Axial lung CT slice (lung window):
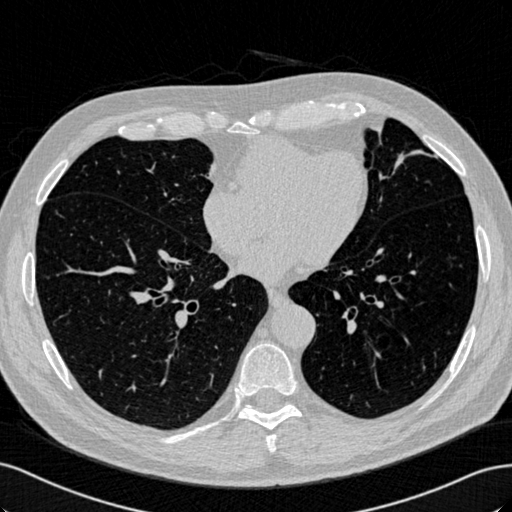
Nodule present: no